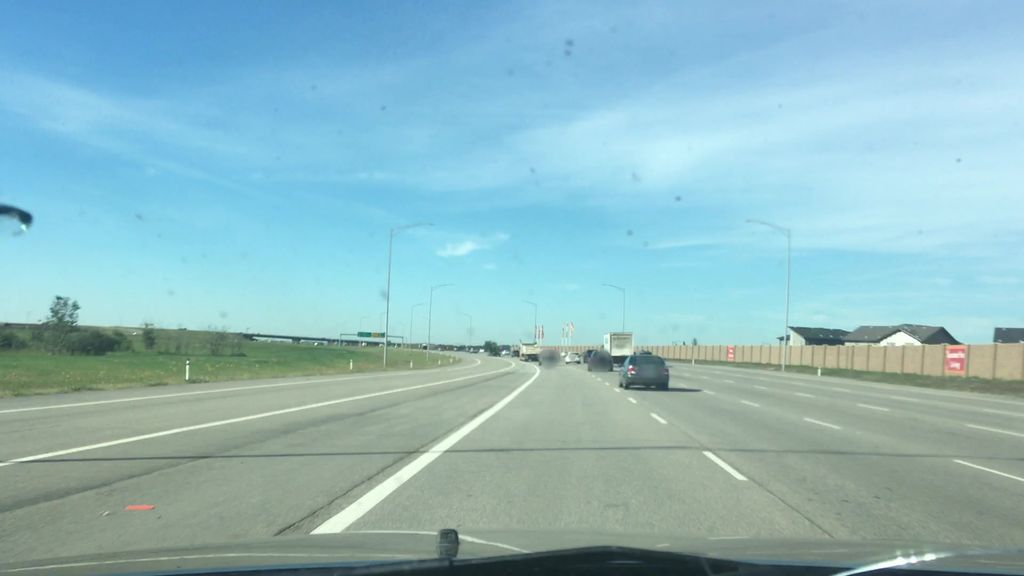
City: edmonton